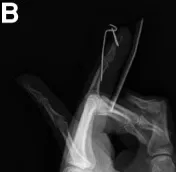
Follow-up of patient No. (E,F). Finger appearance at 22 weeks.
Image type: radiology (x_ray)